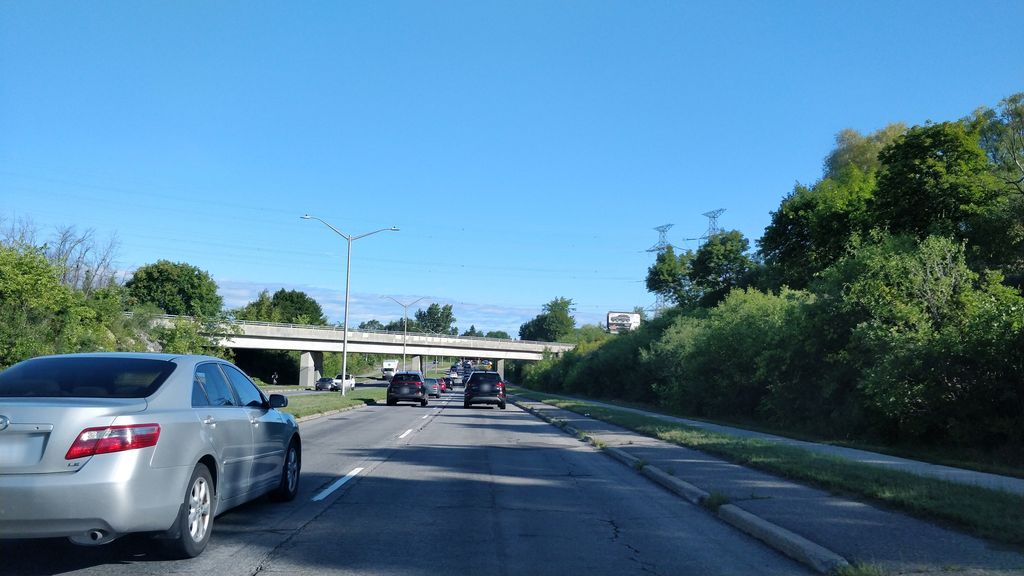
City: ottawa-gatineau